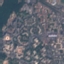
Land use / land cover class: Residential